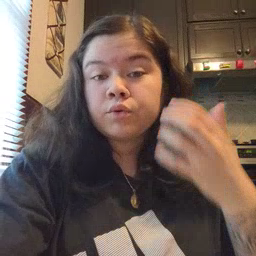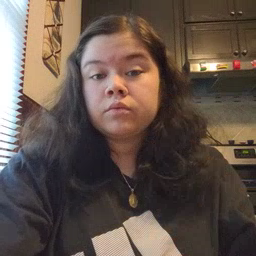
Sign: tiger